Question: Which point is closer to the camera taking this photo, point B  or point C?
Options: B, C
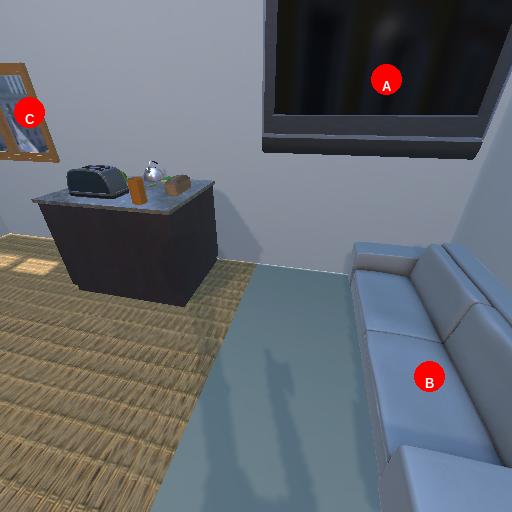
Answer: B